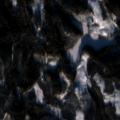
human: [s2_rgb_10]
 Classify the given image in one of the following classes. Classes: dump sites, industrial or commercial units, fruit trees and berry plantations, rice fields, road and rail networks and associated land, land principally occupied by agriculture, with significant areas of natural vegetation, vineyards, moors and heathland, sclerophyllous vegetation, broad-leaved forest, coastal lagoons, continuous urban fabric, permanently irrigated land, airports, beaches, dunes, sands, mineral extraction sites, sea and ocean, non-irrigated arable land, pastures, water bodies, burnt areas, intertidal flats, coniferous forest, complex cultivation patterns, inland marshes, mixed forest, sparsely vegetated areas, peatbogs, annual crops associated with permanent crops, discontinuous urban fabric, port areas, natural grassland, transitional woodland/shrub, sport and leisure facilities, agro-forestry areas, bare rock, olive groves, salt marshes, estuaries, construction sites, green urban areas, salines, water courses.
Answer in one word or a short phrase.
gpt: coniferous forest, mixed forest